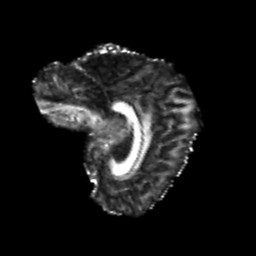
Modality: FA
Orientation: sagittal
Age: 23
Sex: female
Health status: healthy
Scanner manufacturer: philips
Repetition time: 7.393 s
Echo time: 0.08599 s